Chest X-ray:
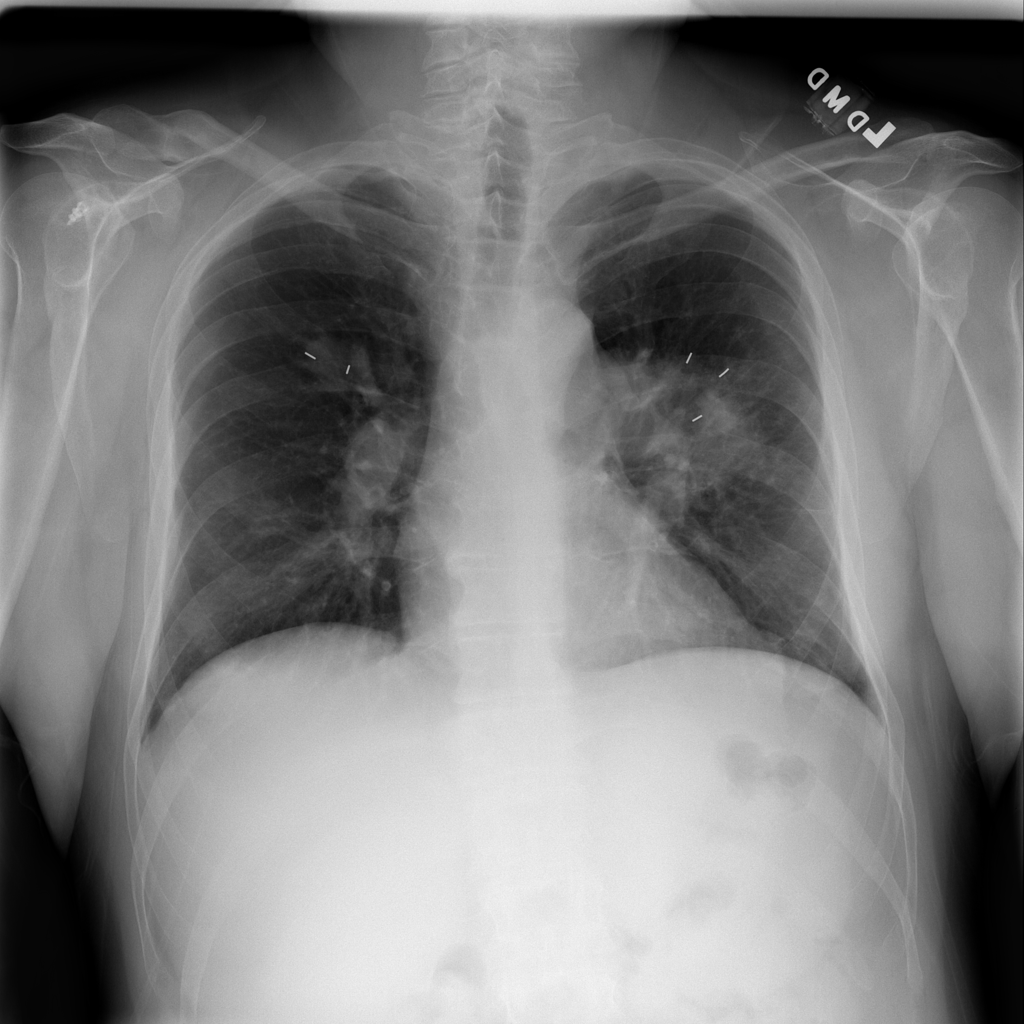
Findings: Fracture, Mass, Nodule
No abnormal finding: no